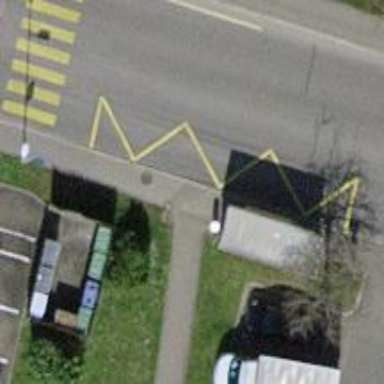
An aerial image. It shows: Platform with asphalt surface and shelter. It is designed for public transport.